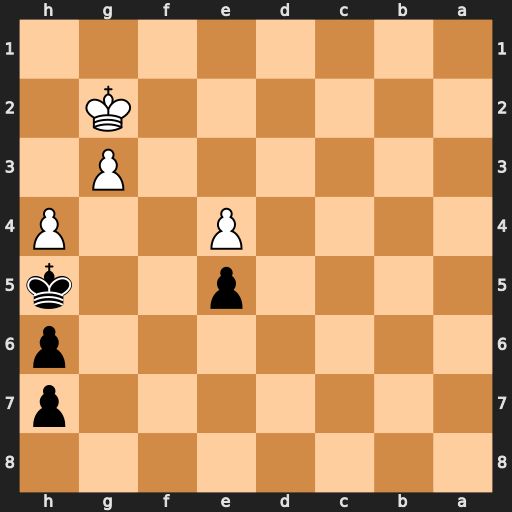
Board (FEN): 8/7p/7p/4p2k/4P2P/6P1/6K1/8
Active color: b
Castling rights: -
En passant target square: -
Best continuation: Kg4 Kf2 Kh3 Kf3 h5 Kf2 Kh2